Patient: sex M, age 71
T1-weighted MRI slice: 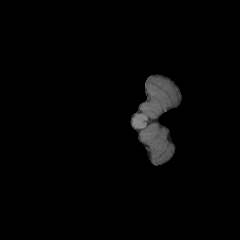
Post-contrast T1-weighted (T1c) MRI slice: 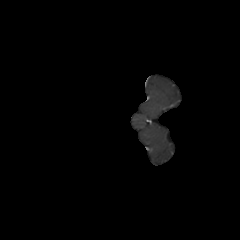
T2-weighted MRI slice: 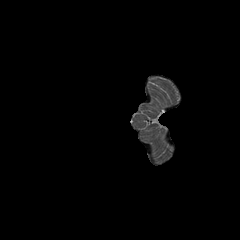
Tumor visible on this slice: no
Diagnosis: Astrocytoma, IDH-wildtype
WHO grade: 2